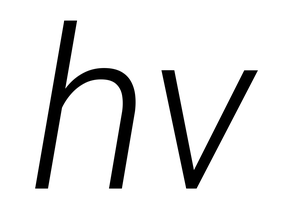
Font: Roboto-Italic_Light_Italic